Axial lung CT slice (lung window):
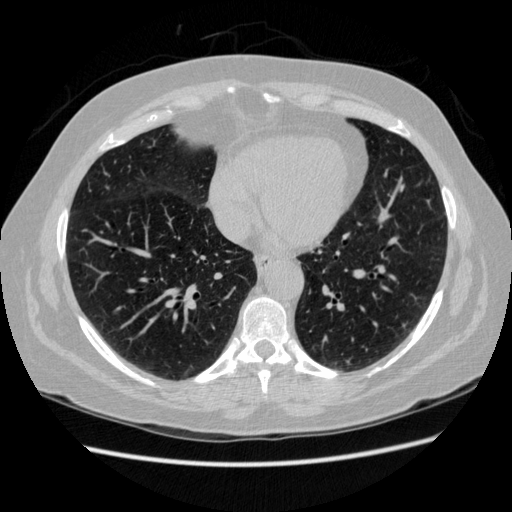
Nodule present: no